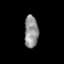
Tissue: prostate
Cell type: Epithelial cells
Senescence score: 0.3522
Nuclear area (px): 436
Mean DAPI intensity: 145.032